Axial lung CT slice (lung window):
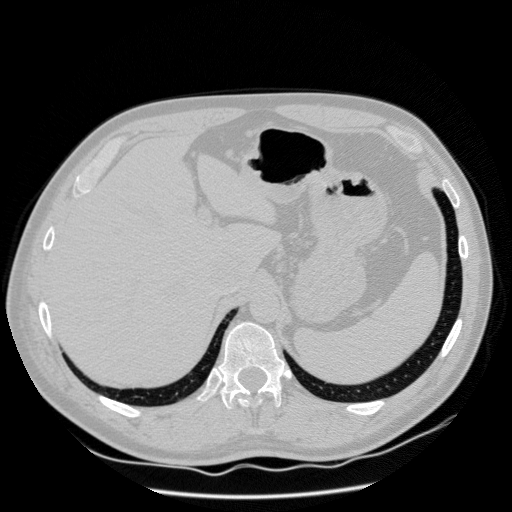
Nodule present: no